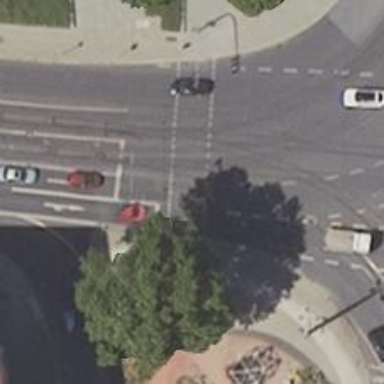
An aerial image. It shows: Crossing with traffic signals.